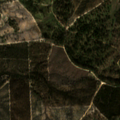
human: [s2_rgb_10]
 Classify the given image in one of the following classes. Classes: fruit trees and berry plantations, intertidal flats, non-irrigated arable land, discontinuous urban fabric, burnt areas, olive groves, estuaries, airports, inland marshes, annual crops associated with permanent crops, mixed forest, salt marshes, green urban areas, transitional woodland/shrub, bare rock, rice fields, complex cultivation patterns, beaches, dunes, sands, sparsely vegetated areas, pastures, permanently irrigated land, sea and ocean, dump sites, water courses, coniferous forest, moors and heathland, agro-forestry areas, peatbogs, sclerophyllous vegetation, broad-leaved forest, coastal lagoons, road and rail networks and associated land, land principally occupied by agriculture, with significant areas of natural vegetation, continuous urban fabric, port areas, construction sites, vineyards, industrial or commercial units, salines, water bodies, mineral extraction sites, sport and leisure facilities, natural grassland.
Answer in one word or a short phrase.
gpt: agro-forestry areas, broad-leaved forest, transitional woodland/shrub